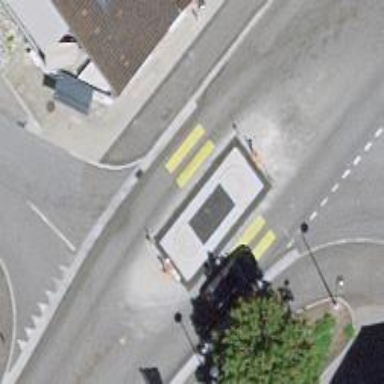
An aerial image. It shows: Uncontrolled zebra crossing with central island.